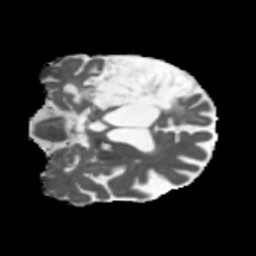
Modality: MD
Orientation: coronal
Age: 64
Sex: male
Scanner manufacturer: siemens
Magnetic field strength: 3 T
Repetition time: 5.47 s
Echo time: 0.0854 s